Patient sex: M
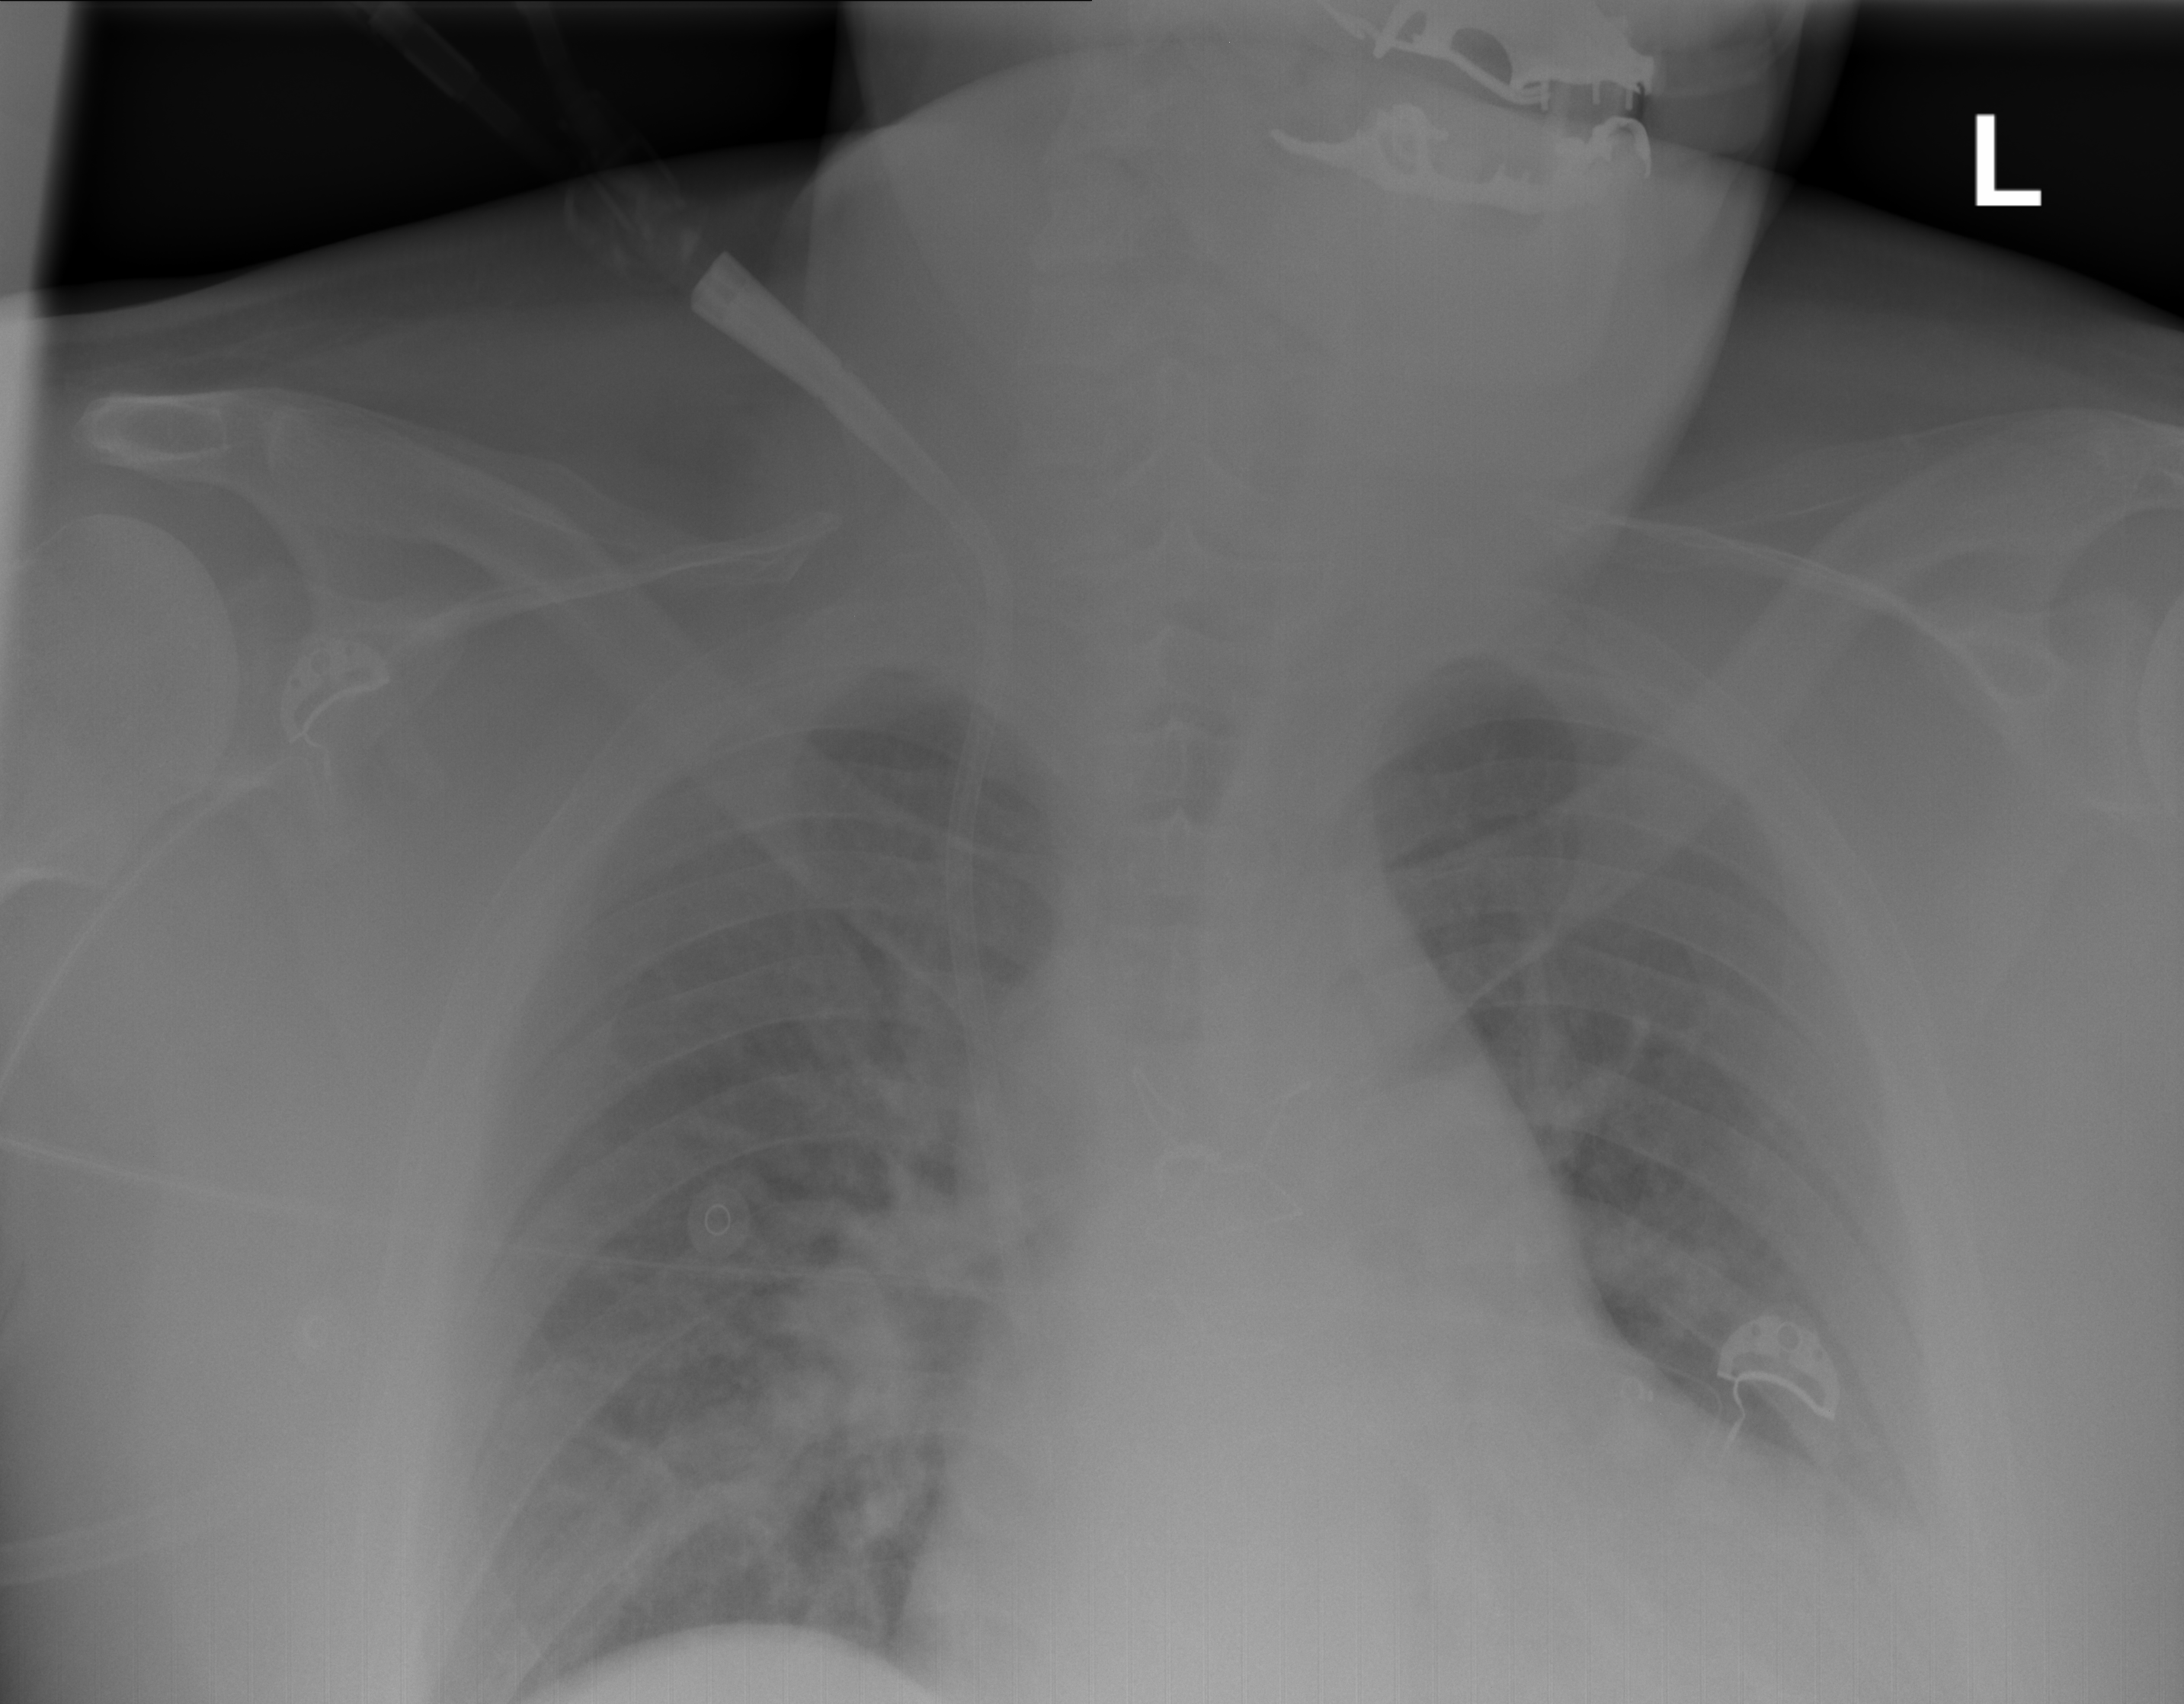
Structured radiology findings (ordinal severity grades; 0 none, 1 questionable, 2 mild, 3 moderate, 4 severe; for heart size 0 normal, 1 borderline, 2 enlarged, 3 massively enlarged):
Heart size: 2
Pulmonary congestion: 2
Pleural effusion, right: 0
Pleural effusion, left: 2
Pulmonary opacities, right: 2
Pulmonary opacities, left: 1
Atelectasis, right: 0
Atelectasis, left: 0